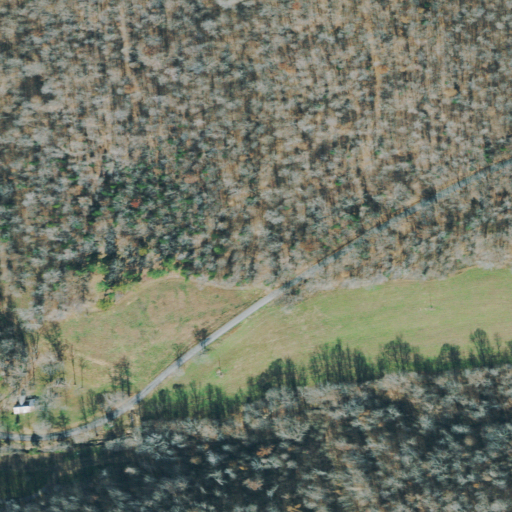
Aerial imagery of valley in Tennessee named Graveyard Hollow containing deciduous forest, open development, pasture, grassland, and mixed forest